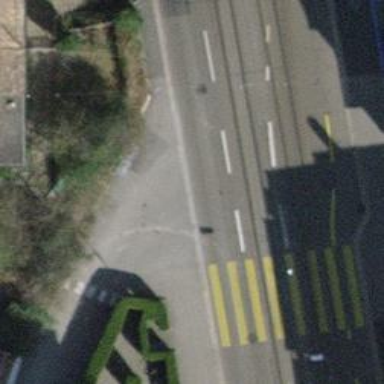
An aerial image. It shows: Unmarked crossing with traffic calming table on the road.